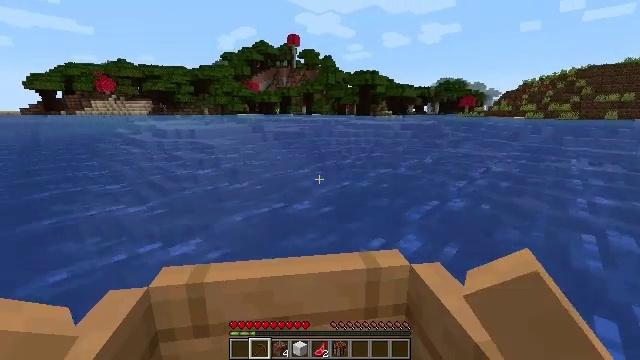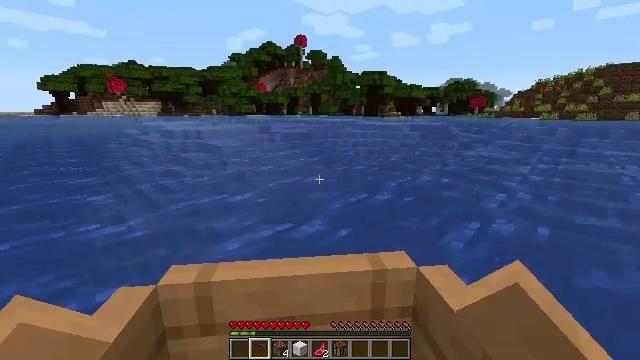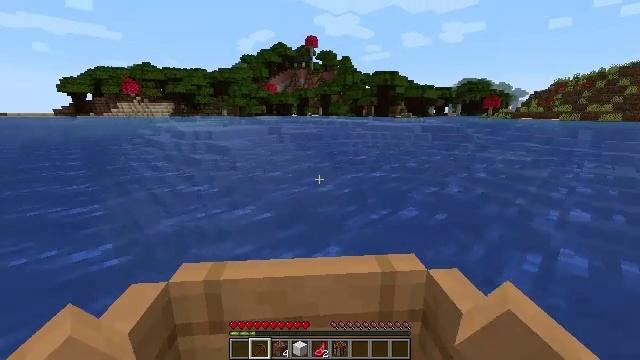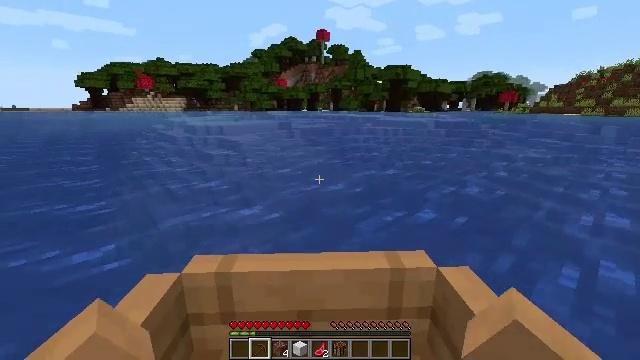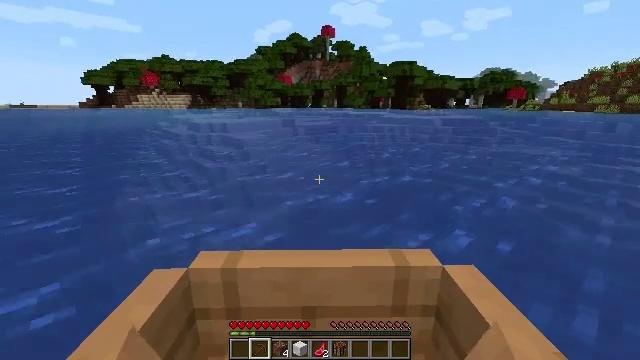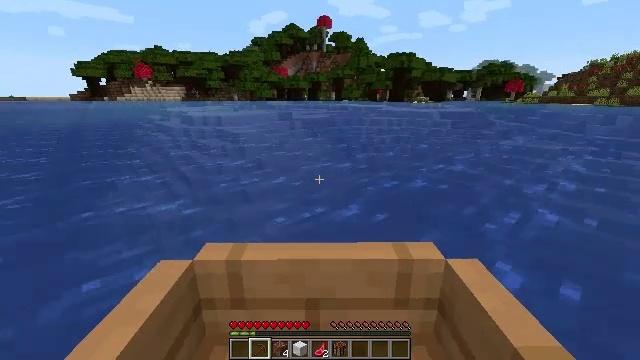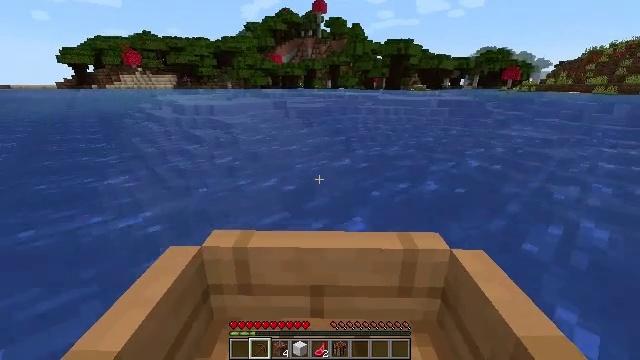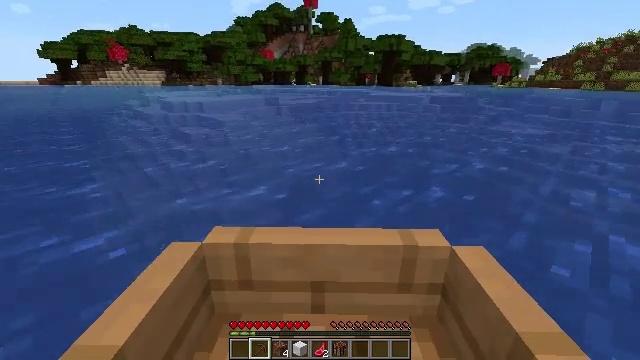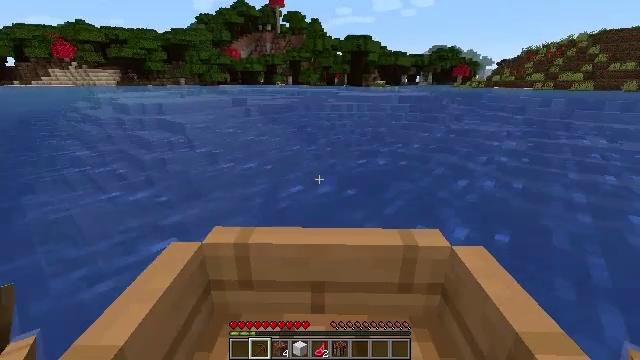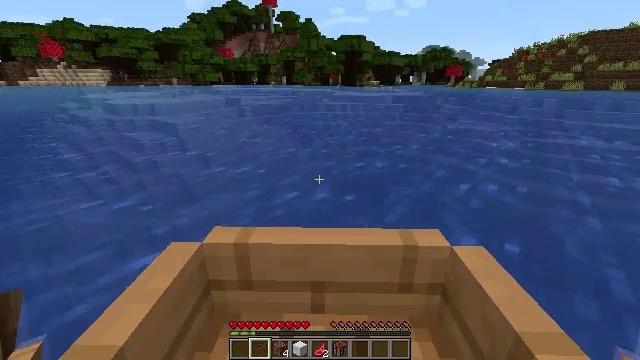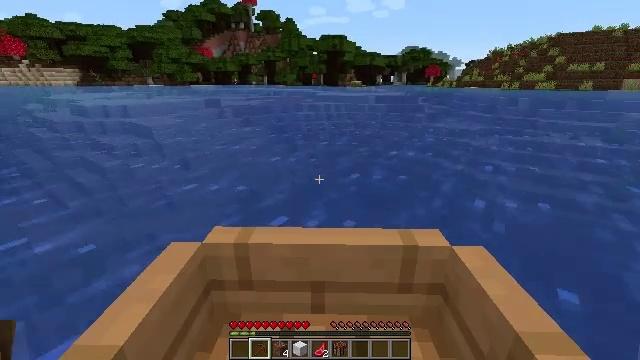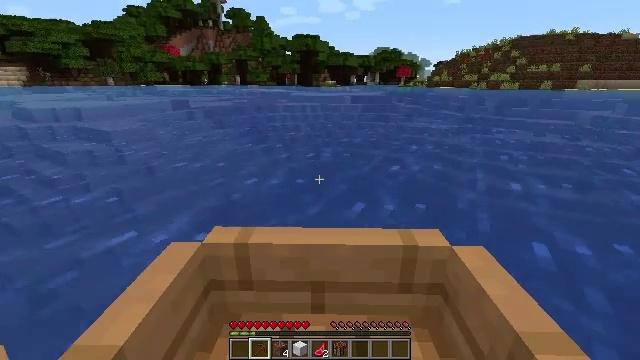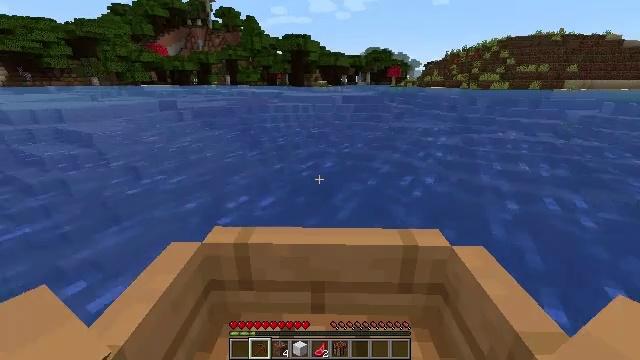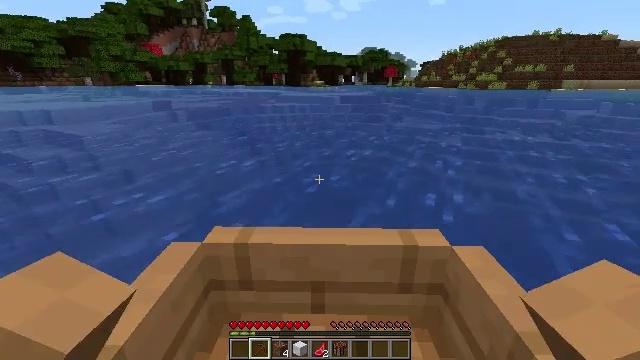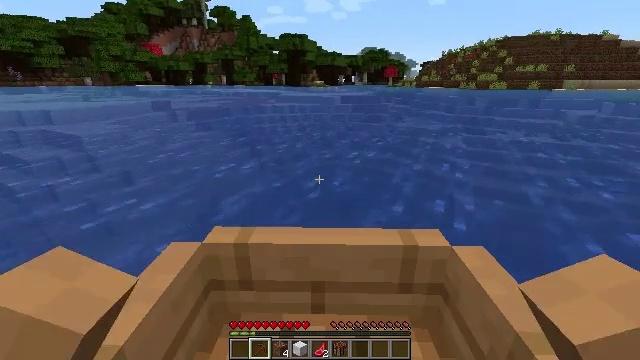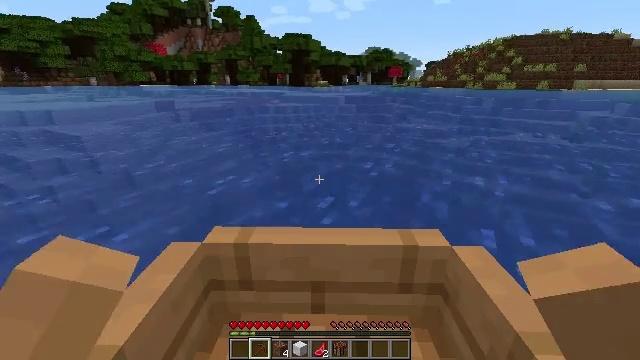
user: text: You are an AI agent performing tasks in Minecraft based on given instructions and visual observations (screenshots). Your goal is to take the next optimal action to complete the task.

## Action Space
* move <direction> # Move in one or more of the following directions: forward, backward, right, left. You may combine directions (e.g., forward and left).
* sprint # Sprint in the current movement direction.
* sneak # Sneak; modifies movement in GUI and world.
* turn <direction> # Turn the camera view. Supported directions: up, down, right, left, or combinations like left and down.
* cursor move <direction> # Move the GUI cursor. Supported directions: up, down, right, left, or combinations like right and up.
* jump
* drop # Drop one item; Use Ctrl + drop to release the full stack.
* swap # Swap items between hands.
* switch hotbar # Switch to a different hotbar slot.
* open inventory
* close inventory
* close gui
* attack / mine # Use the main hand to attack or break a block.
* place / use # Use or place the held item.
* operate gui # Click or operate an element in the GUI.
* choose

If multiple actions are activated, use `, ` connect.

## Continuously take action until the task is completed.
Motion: motion action
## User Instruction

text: Collect dark oak log for building.
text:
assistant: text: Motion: move forward, turn left
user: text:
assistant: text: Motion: move forward, turn left
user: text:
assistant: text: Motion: move forward and move right, turn left and down
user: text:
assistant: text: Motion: move forward and move right, turn left
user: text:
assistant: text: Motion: move forward and move right, turn down
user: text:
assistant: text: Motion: move forward and move right, turn left and down
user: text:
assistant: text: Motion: move forward and move right
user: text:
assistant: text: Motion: move forward
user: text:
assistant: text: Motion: move forward
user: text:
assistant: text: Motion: move forward
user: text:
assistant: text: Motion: move forward and move left
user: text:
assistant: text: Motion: move forward and move left
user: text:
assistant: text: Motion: move forward and move left
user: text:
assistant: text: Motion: move forward and move left
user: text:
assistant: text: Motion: move forward
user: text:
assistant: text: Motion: move forward
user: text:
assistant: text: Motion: move forward and move right
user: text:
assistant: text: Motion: move forward and move right
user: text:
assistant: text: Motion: move forward
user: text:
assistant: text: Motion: move forward
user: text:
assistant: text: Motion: move forward
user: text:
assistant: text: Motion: move forward
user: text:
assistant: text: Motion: move forward
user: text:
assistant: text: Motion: move forward
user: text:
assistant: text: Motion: move forward
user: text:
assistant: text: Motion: move forward
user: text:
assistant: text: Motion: move forward
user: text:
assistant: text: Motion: move forward
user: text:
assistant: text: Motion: move forward and move left
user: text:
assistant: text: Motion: move forward and move left